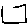
Label: square